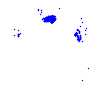
Particle: electron